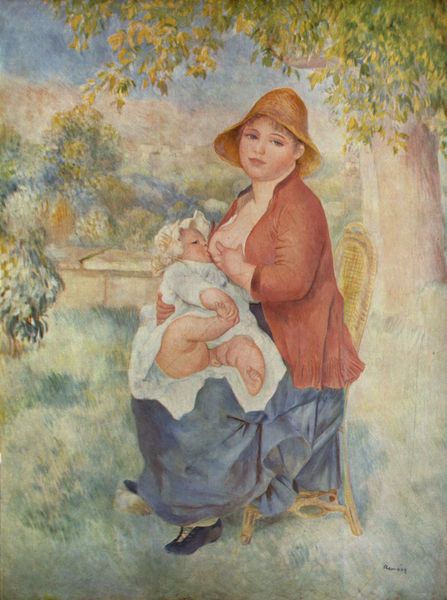
Titel: Das Kind an der Brust (Mutterschaft)
Künstler: Pierre Auguste Renoir
Standort: St. Petersburg (Florida)
Institution: Museum of Fine Arts
Schlagwörter: baum, blau, blätter, fuß, gemälde, hand, haut, himmel, laub, nackt, weiß, aquarell, bäume, gelb, grün, impressionismus, landschaft, sitzen, brust, busen, daumen, finger, frau, hintergrund, hut, kleid, orange, profil, renoir, schwarz, stuhl, ausblick, gras, park, rasen, rot, wiese, rock, hemd, jacke, jung, kappe, mütze, trinken, trinkend, bluse, falten, gesicht, stein, bildnis, hals, portrait, porträt, signatur, kalt, natur, stamm, sitzend, kind, mutter, pflanzen, genre, rund, garten, beine, kopfbedeckung, brüste, füße, sommer, liebe, liegen, schuhe, warm, mauer, baby, idylle, bank, dick, draussen, strohhut, junge, schoß, knie, entblösst, fett, penis, offen, geflecht, gemalt, amme, stillen, milch, mutter und kind, biedermeier, stul, verwischt, frei, korbstuhl, lehen, gesund, säugling, nähren, brustgeben, säugen, füse, kacke, aufgeknöpft, lactans, mama, rohrstuhl, stillend, saugen, brist, ntblösst, k, kinderhut, rotanstuhl, baby brust, gatten, frau des malers